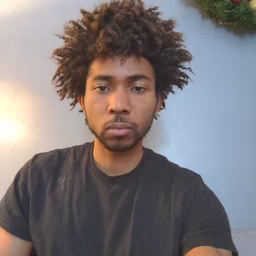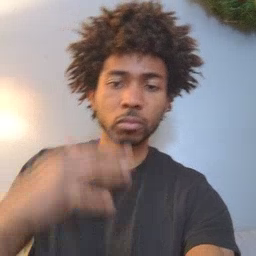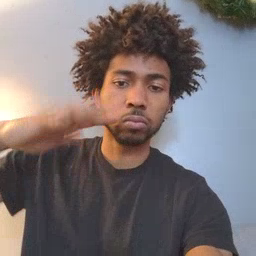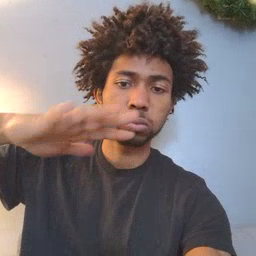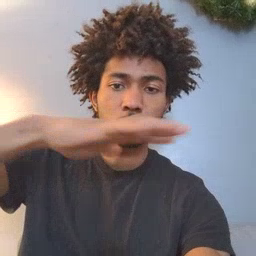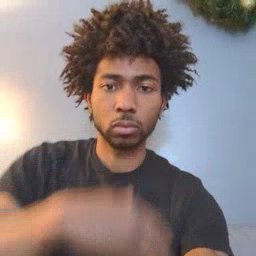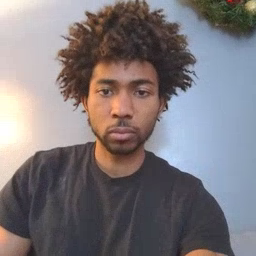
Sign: helicopter